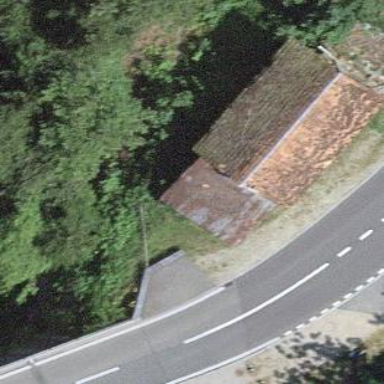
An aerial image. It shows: View of roof of building.